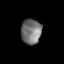
Tissue: prostate
Cell type: T cells
Senescence score: 0.3344
Nuclear area (px): 497
Mean DAPI intensity: 117.312